Question: I'm working on a project to do a segmentation of tissu. So far i so good for now. But her i want to segment the destructed from the good tissu. Her is an image example. So as you can see the good tissus are smooth and the destructed ones are not. I have the idea to detected the edges to do the segmentation but it give bad results.
I'm opening to any i'm open to any suggestions.

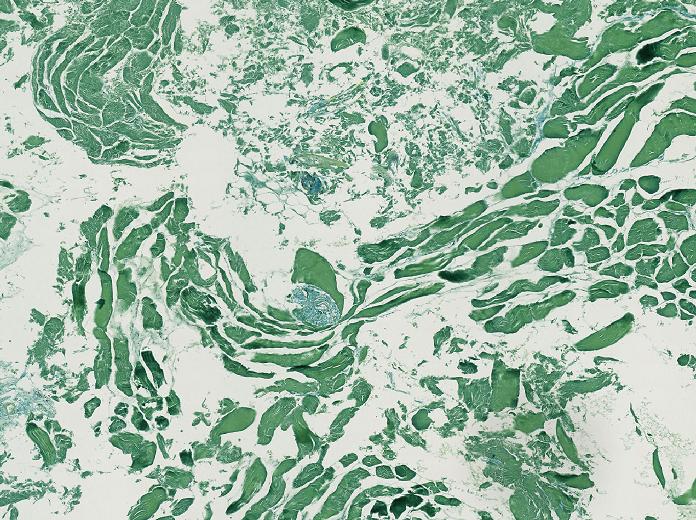
Answer: A very simple approach which can be used as an intermediate test could be following:
1. Blur the image to reduce the noise. This is an important step. OpenCV provides an inbuilt method for it.
2. Find contours using the OpenCV method findContour().
3. Then if the perimeter of contour is greater than a set threshold (you will have to set a value) then, you can consider it to be a smooth tissue else you can discard the tissue.
This is a really simple approach and a simple program can be written for it really fast.